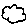
Label: cloud